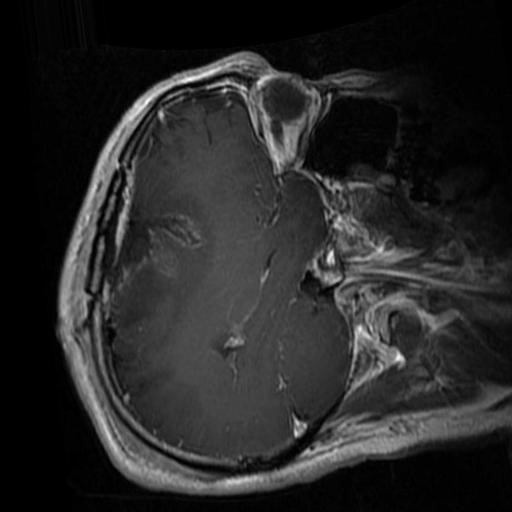
Label: brain_glioma